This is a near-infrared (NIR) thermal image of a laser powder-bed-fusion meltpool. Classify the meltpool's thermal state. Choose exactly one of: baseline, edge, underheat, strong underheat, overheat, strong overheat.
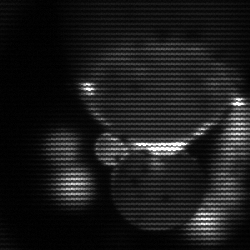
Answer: edge